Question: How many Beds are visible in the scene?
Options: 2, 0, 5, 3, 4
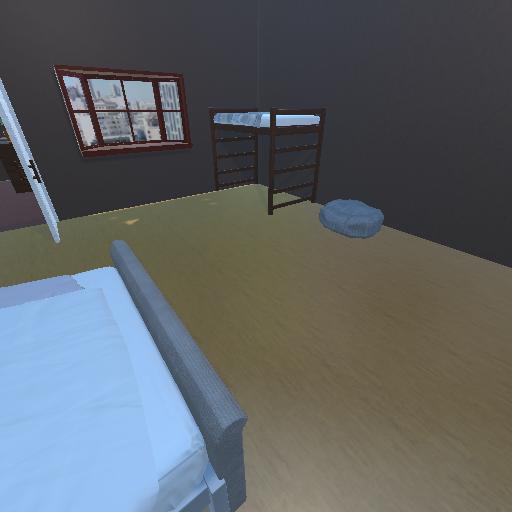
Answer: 2